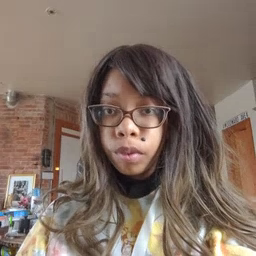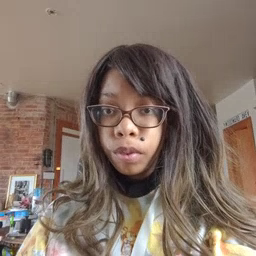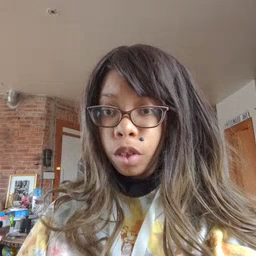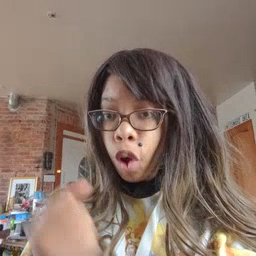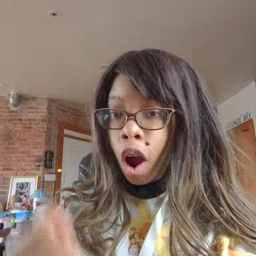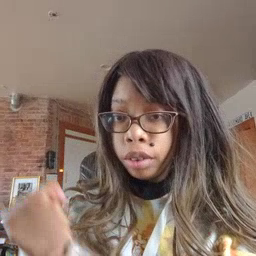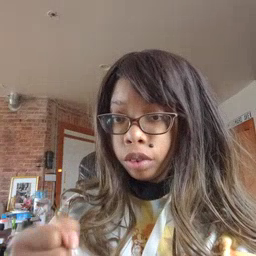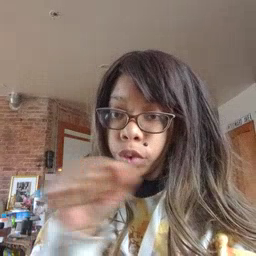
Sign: car